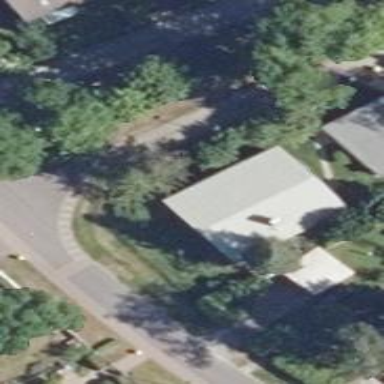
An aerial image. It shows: Simple house.